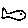
Label: fish